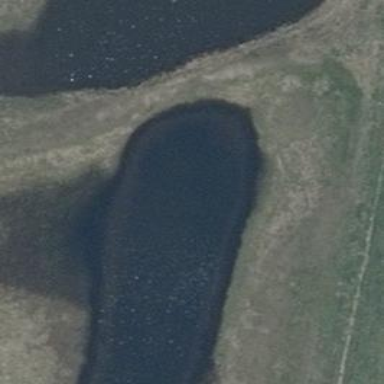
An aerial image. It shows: Pond with natural water.